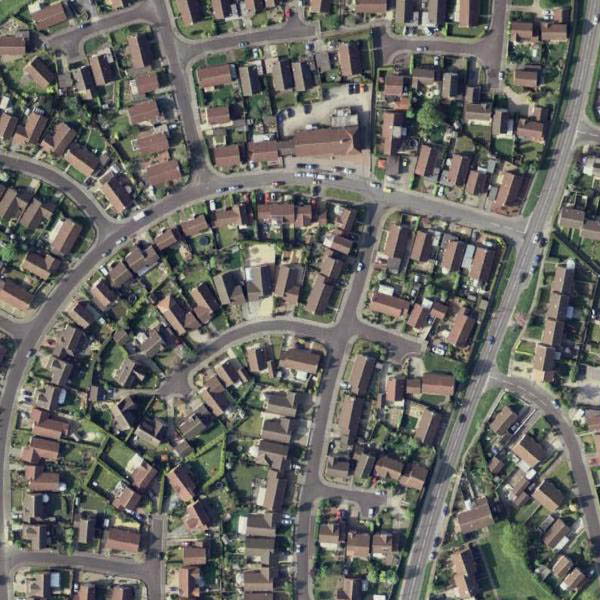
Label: DenseResidential